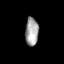
Tissue: prostate
Cell type: T cells
Senescence score: 0.3533
Nuclear area (px): 364
Mean DAPI intensity: 162.64